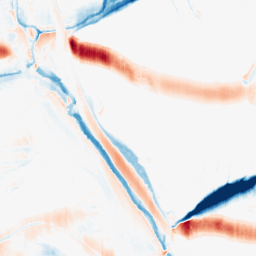
Category: morphological
Decomposition family: morphological_ellipse
Decomposition parameters: operation: average
width: 30
height: 5
Upsampling method: bilinear
Upsampling parameters: scale: 4
Upsampling scale: 4